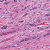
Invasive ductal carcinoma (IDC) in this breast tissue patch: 1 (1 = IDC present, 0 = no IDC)